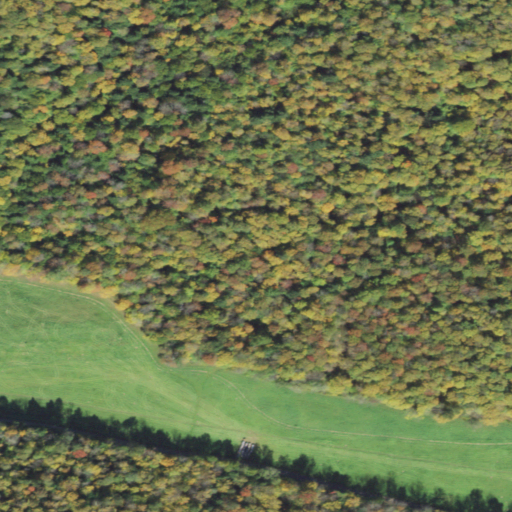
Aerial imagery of valley in Pennsylvania named Hensel Hollow containing deciduous forest, mixed forest, pasture, and open development